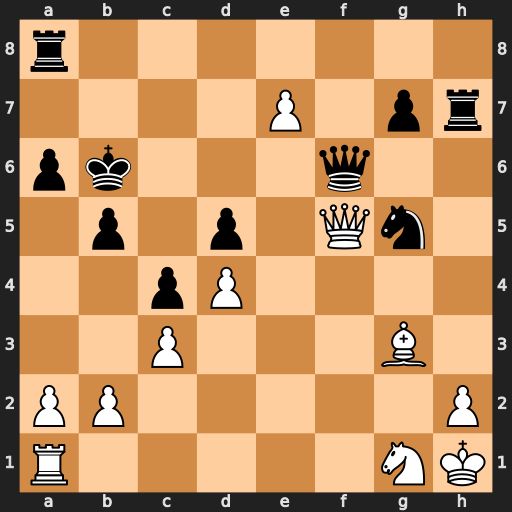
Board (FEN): r7/4P1pr/pk3q2/1p1p1Qn1/2pP4/2P3B1/PP5P/R5NK
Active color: w
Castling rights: -
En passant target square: -
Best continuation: Qd7 Qc6 Qd8+